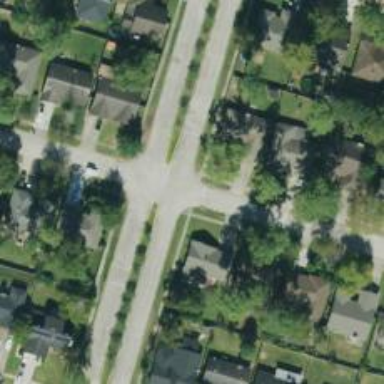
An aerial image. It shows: Unmarked crossing on footway.